Group 1:
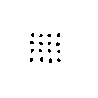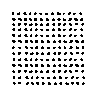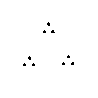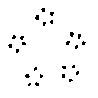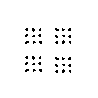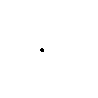
Group 2:
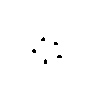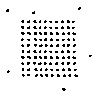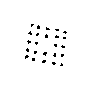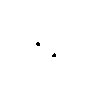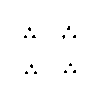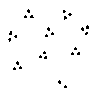
Rule separating the two groups: Square number of dots vs. non-square number of dots.
Example: A single dot fits because 1 = 1*1.
A pair of dots does not fit because there is no integer x such that 2 = x*x.
Concepts: square_number
Comments: All examples in this Problem are a collection of dots.

An equivalent solution is "Dots can be arranged into a square lattice whose convex hull is a square vs. not so".  - _ Leo Crabbe _, Aug 01 2020
Author: Jago Collins